Question: I have some text that isn't being displayed correctly in a UITextView. The "e", "c" and "n" etc... are all being displayed like this:

The text is coming from a server and displays fine when viewed in a web browser.
Wondering how to go about fixing this. Thanks for any help.
here's the code:
'''
// the deal id is passed from the offersvc table selected item and into the url
// dealID is <PHONE>
NSString *jsonDealString = [NSString stringWithFormat:@"http://api.**********.net/v1/public/details?id=%@&yd.key=******", dealId];
NSLog(@"jsondealstring is %@", jsonDealString);
// NSLog(@"deal id is %@",dealId);
// Download JSON
NSString *jsonString = [NSString
stringWithContentsOfURL:[NSURL URLWithString:jsonDealString]
encoding:NSStringEncodingConversionAllowLossy
error:nil];
// Create parser for the api
SBJSON *parser = [[SBJSON alloc] init];
NSDictionary *results = [parser objectWithString:jsonString error:nil];
[self setDisplayItems:[results objectForKey:@"results"]];
NSDictionary *item = (NSDictionary *)[displayItems objectAtIndex:0];
// NSLog(@"item from details is %@", item);
// set the labels and text views.
link = [item objectForKey:@"link"];
catStr = [item objectForKey:@"cat"];
vendorStr = [item objectForKey:@"vendor"];
titleStr = [item objectForKey:@"main_tag"];
'''
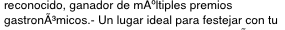
Answer: You need to set the UTF-8 encoding.
in response of the modified question
Simply add 'NSUTF8StringEncoding' like follows
'''
NSString *jsonString = [NSString
stringWithContentsOfURL:[NSURL URLWithString:jsonDealString]
encoding:NSStringEncodingConversionAllowLossy|NSUTF8StringEncoding
error:nil];
'''